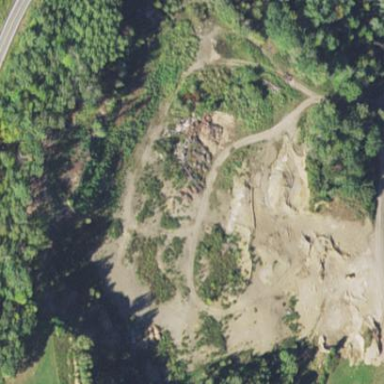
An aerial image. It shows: Quarry area.